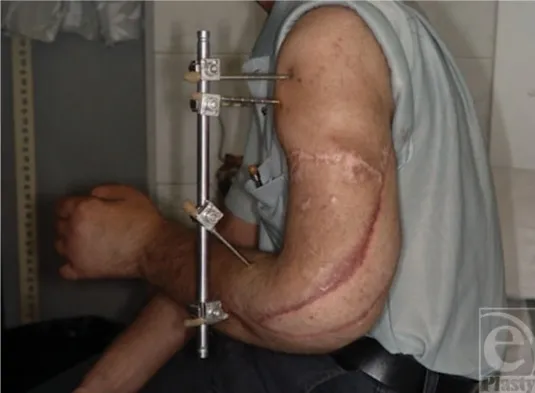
The healed latissimus dorsi muscle and the external fixator holding the elbow in flexion.
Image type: medical_photograph (skin_photograph)